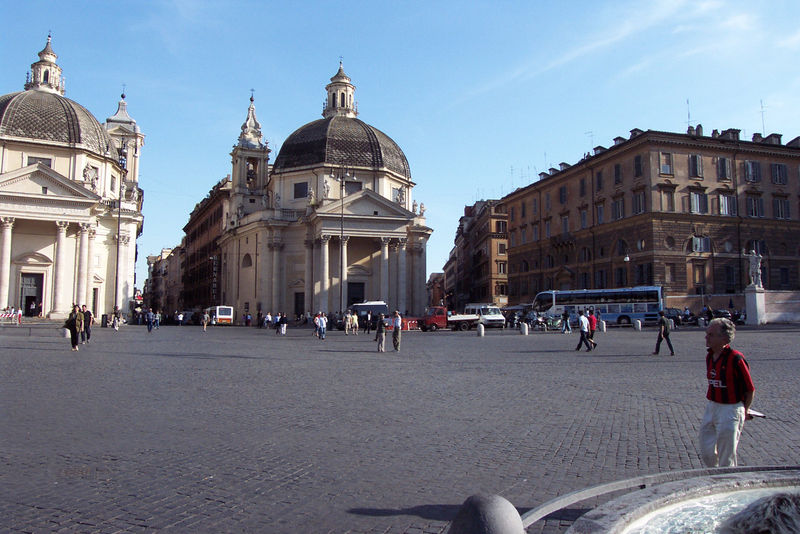
Titel: Santa Maria dei Miracoli und Santa Maria in Monte Santo, Piazza del Popolo
Künstler: Carlo Fontana
Standort: Rom, Sta Maria dei Miracoli (EU - I - Latium)
Schlagwörter: blau, himmel, mann, schatten, wasser, wolken, menschen, bunt, fenster, hell, licht, männer, straße, säule, säulen, gebäude, haus, leute, architektur, kirche, sonne, brunnen, rund, turm, springbrunnen, statue, farbig, sommer, ansicht, fassade, italien, passanten, pflaster, farbe, türe, platz, besucher, empore, auto, kuppel, querformat, symmetrie, foto, fotografie, kirchen, kuppeln, passant, türmchen, türme, palast, dom, groß, kopfsteinpflaster, architrav, rom, farbfoto, apoll, tourist, autos, fahrzeug, absperrung, klassisch, kapitel, tambour, saäule, piazza, südlich, bus, gleich, busse, trikot, urlauber, turisten, buss, kircher, piazza del popolo, opel, straßenansicht, popolo, del popolo